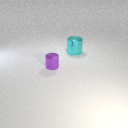
small purple metal cylinder in front of large cyan metal cylinder